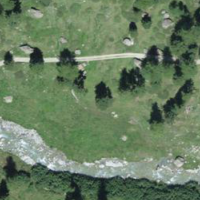
EUNIS habitat code: 31
Species observed at this site:
Melitaea diamina
Cyaniris semiargus